Question: I am experiencing a very peculiar issue in my Code when using an Entity Framework View in MVC. I am only suspecting the problem to be attributed to the use of the View because I don't have the issue when using Tables.
My View is called LoadAuditStats_Report and the Controller Code for the Index is:
'''
private readonly RepositoryDBContext _repository = new RepositoryDBContext();
public ActionResult Index()
{
var stats = _repository.LoadAuditStats_Report;
return View(stats);
}
'''
An example of the data in the view would be:

If I examine the resulting output of the example from the Controller I will get 3 records but the data for all 3 records will be a repeat of the 1st record. So in this case, all 3 records will have the same field values of PackageAuditId 700.
This is really wierd because I've never seen this problem when using Tables so I have to wonder if there is some issue with EntityFramework4 interfacing with MVC3 when it relates to Views?
Should I refrain from the use of EntityFramework Views or is there something additional that I should be taking into consideration when working with them?
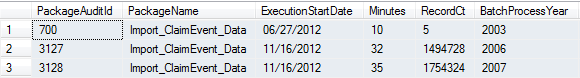
Answer: A view also has a primary key in EF. If the key consists of field that are not really unique you can get duplicate rows in the result set. So you should investigate the view and decide what columns uniquely identify its rows and tell EF to use those columns as the primary key.